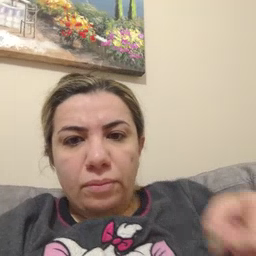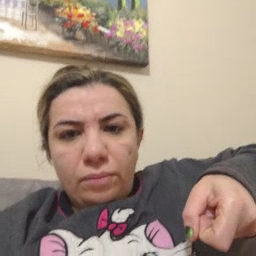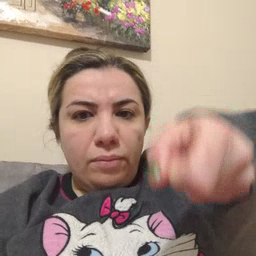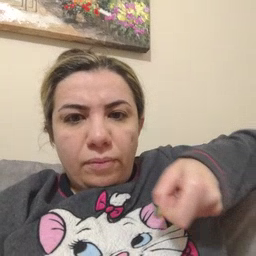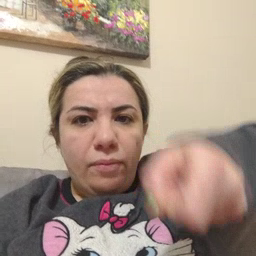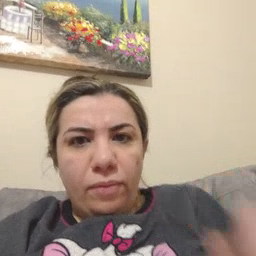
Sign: vacuum